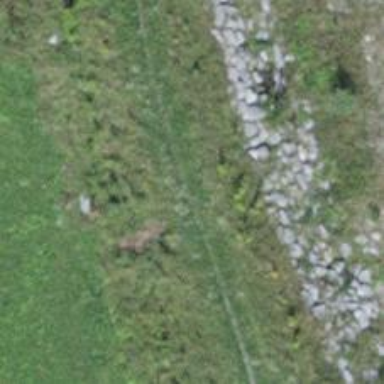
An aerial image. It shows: Path.